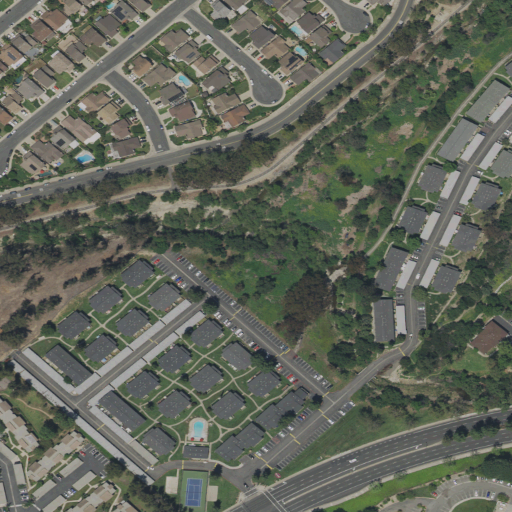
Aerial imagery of valley in California named English Canyon containing low intensity development, medium intensity development, open development, and high intensity development